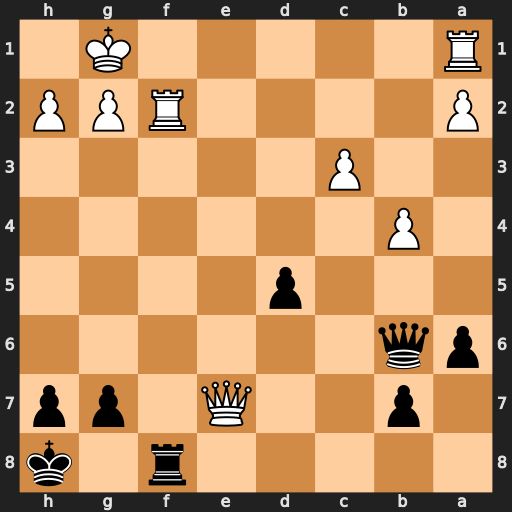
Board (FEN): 5r1k/1p2Q1pp/pq6/3p4/1P6/2P5/P4RPP/R5K1
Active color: b
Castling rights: -
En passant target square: -
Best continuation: Qxf2+ Kh1 Qf1+ Rxf1 Rxf1#